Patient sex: F
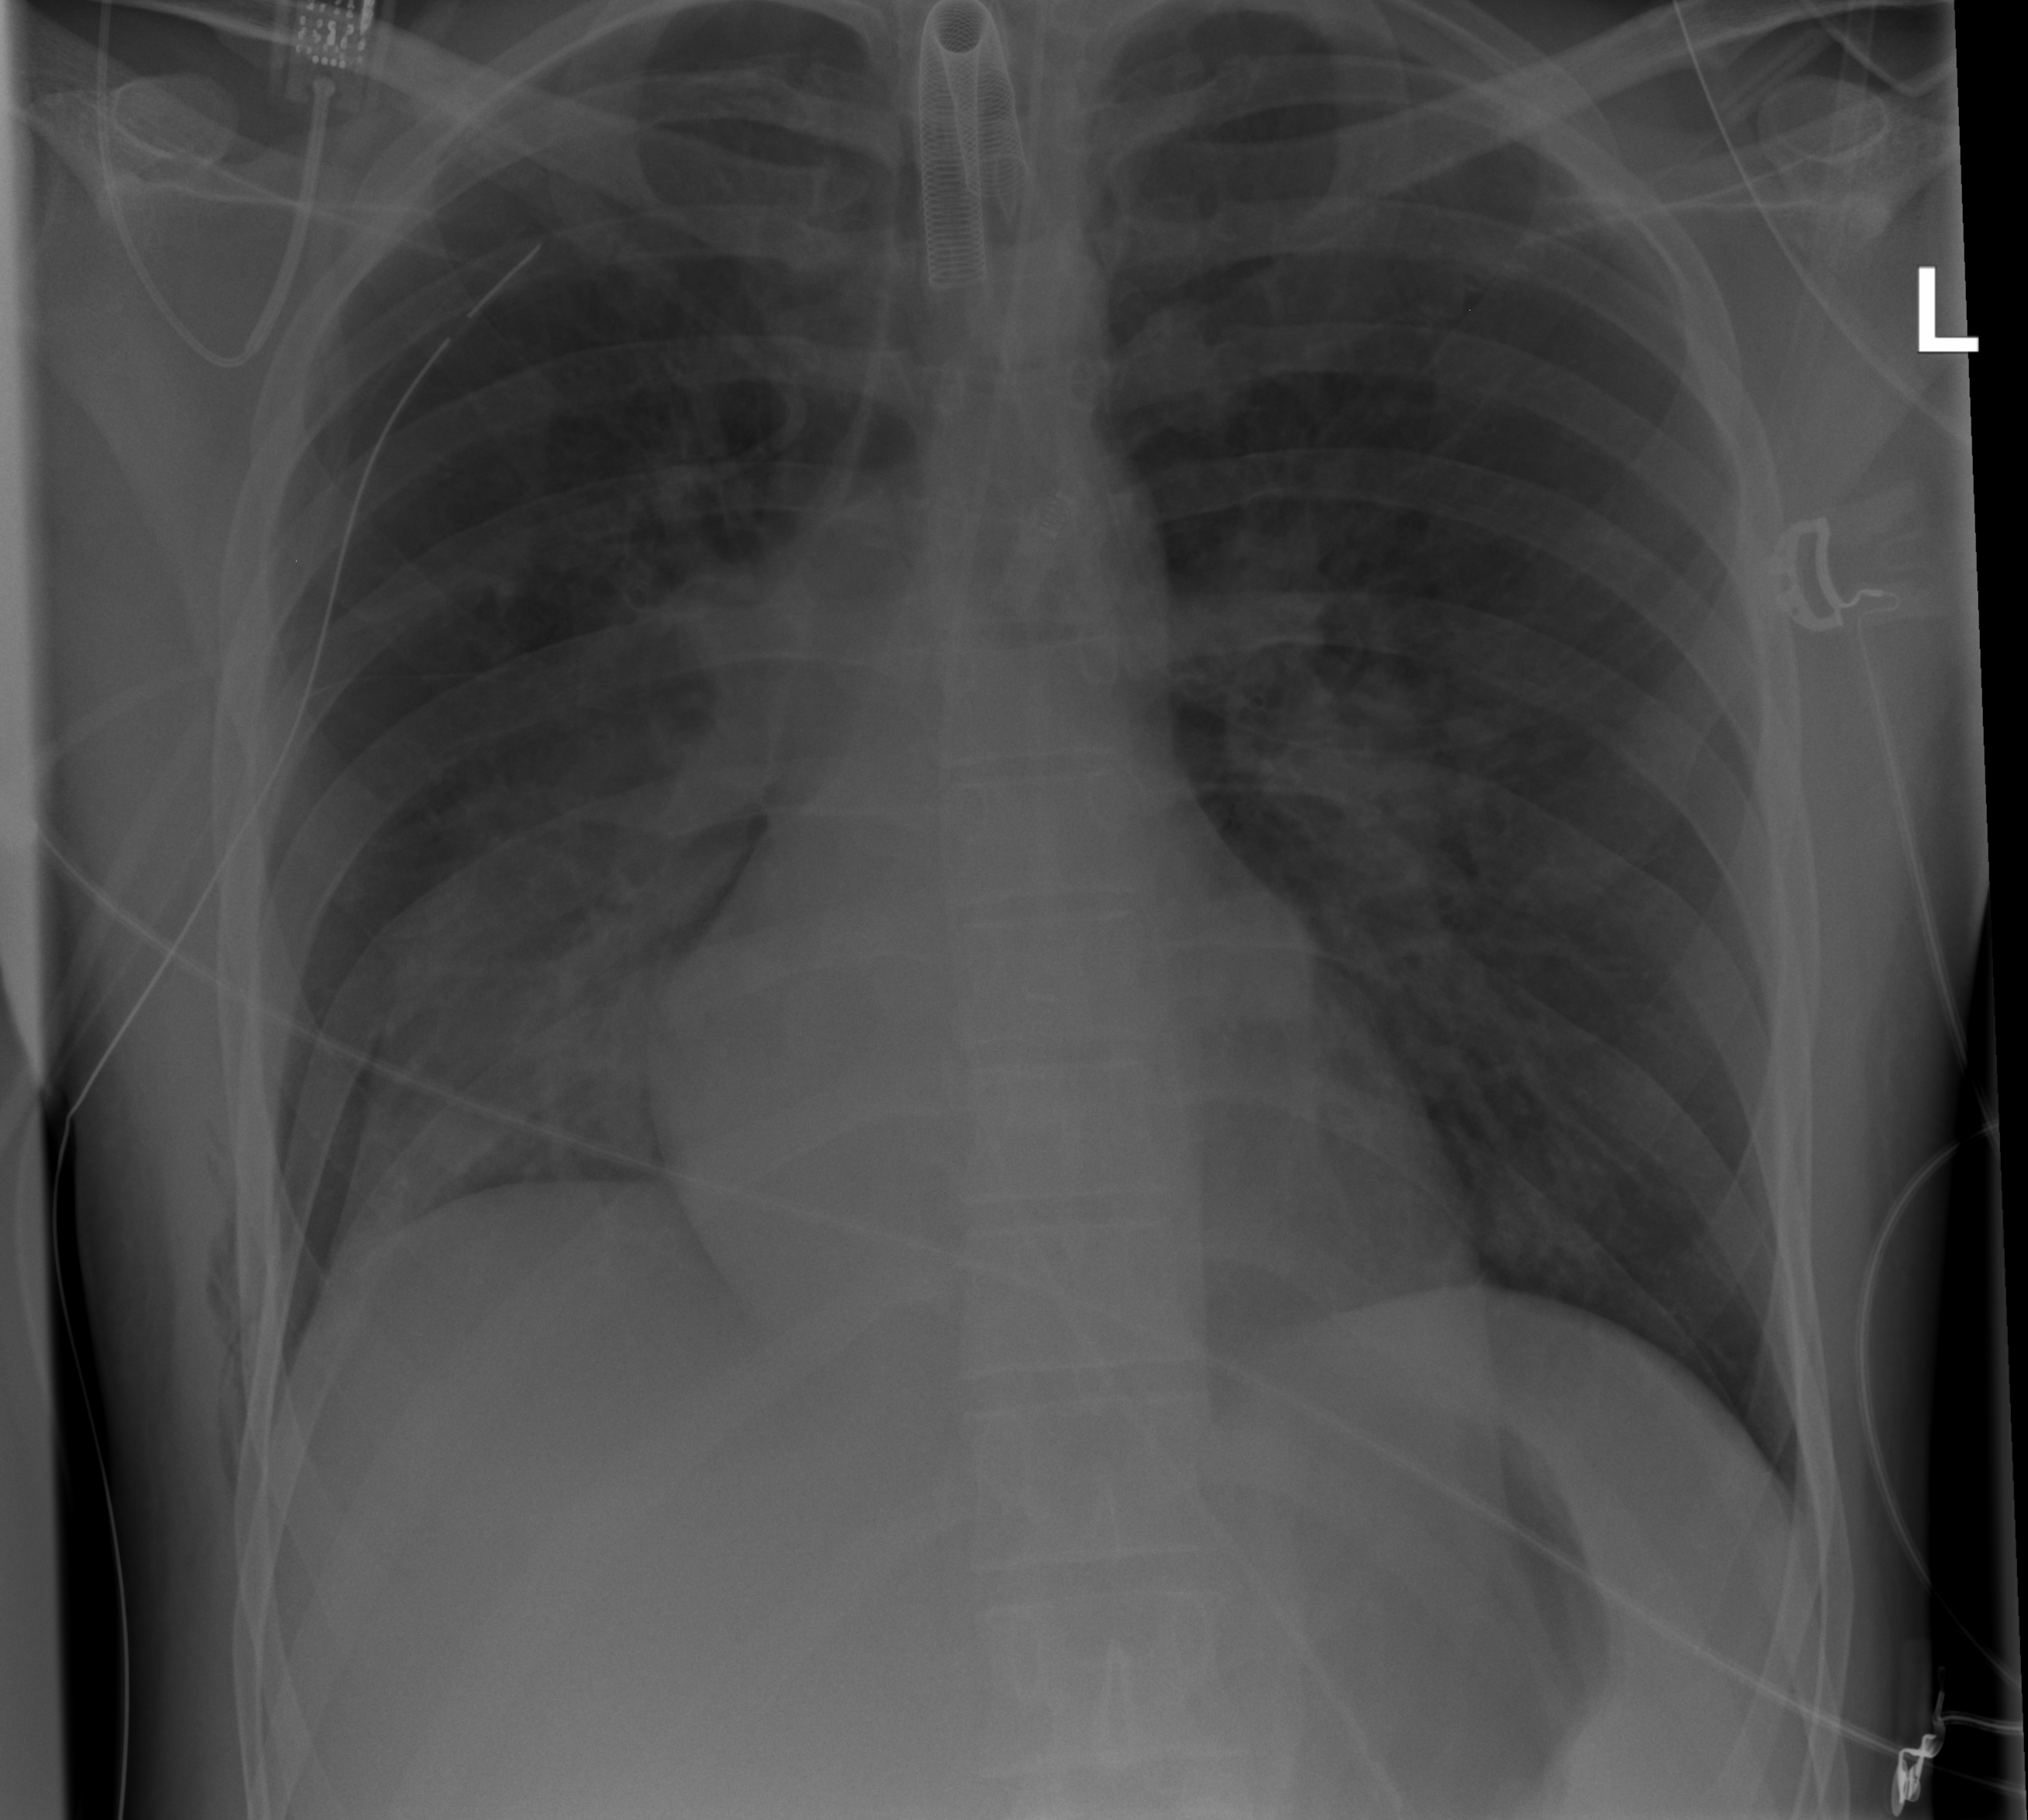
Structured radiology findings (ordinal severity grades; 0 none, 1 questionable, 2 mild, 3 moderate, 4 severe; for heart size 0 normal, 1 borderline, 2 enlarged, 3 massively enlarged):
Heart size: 0
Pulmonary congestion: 2
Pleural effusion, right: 0
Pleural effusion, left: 0
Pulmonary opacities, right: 1
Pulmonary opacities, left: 0
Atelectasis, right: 2
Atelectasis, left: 0